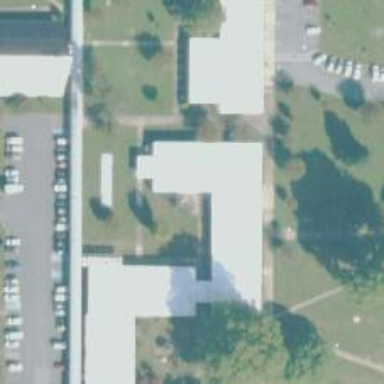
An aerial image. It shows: School.